Current action and preconditions to check: trajectory_clear

Your task: For each precondition in the list above, predict whether it will hold at this action.

Consider the current scene as observed from the mobile robot's camera, and analyze the predicted future states of all dynamic agents (e.g., people, animals, vehicles, or any moving entities) within the NEXT SECOND.

IMPORTANT: Only answer "very likely" if you are absolutely certain—based on strong, clear evidence—that a dynamic agent will violate the precondition in the predicted future state. Do NOT answer "very likely" for unlikely, ambiguous, or low-probability risks.

Ask yourself for each precondition: Is there a high probability, with clear and convincing evidence, that the predicted future states of any dynamic agent will interfere with the predicted future state of the currently executing action within the NEXT SECOND, causing that precondition to fail?

Assess the risk level based on these predictions. Use "likely" or "very likely" if motions create a clear risk of interference.

Use "neutral" or "improbable" if agents are nearby but their predicted paths are clearly diverging or non-conflicting.

Failure Risk Categories: "very improbable", "improbable", "neutral", "likely", "very likely"

Answer Format: Output ONLY the probability_of_failure value from these categories: "very improbable", "improbable", "neutral", "likely", "very likely"

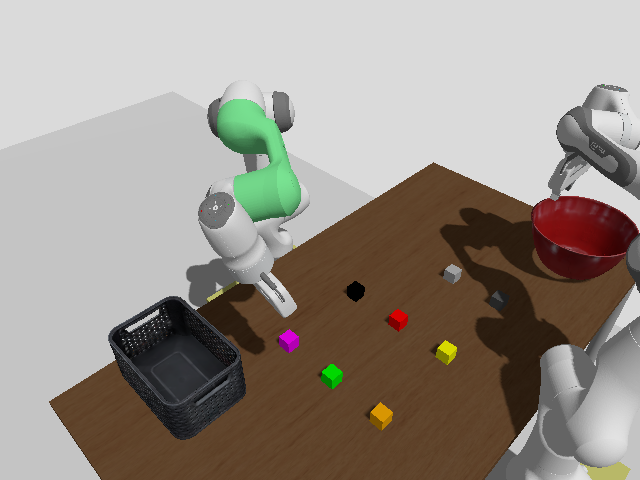

Answer: very improbable